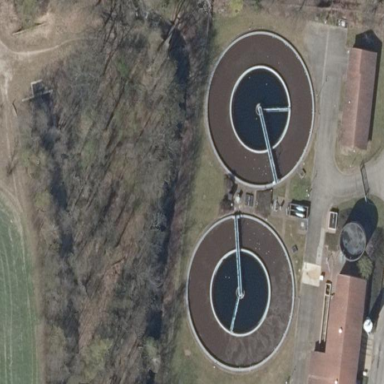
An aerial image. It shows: Wastewater plant.